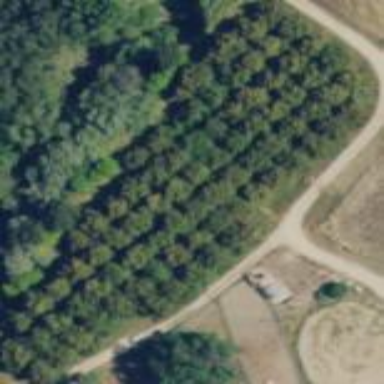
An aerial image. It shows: Orchard.